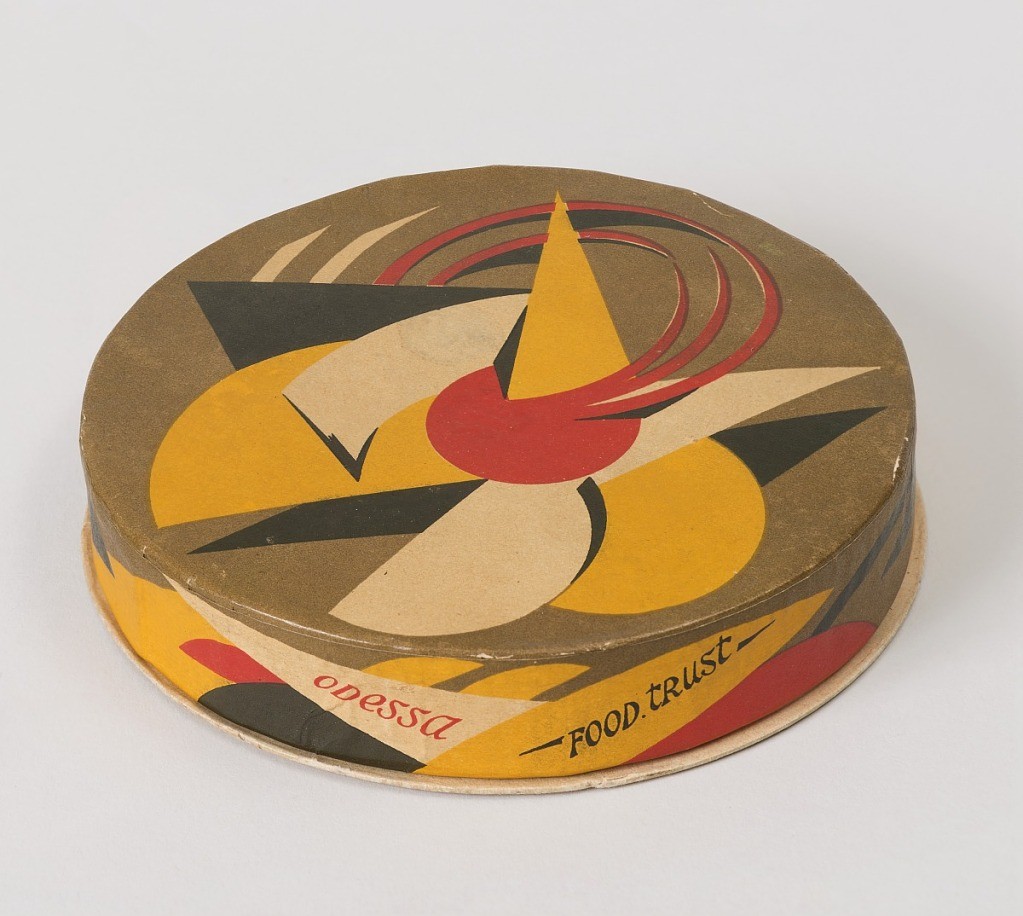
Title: Odessa Food Trust
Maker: Antonina Sofronova, Russian, 1892 - 1966
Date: ca. 1922
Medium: printed paper on board
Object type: box and cover
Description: Low, circular box and lid with printed abstract geometric decoration in olive green, yellow, red and black; the english words "ODESSA (in red) / FOOD. TRUST (in black)", "net. 4 oz.", "Made in U.S.S.R. (Russia)" printed on the side of the lid.